Chest X-ray. View position: AP
Patient age: 30
Patient sex: M
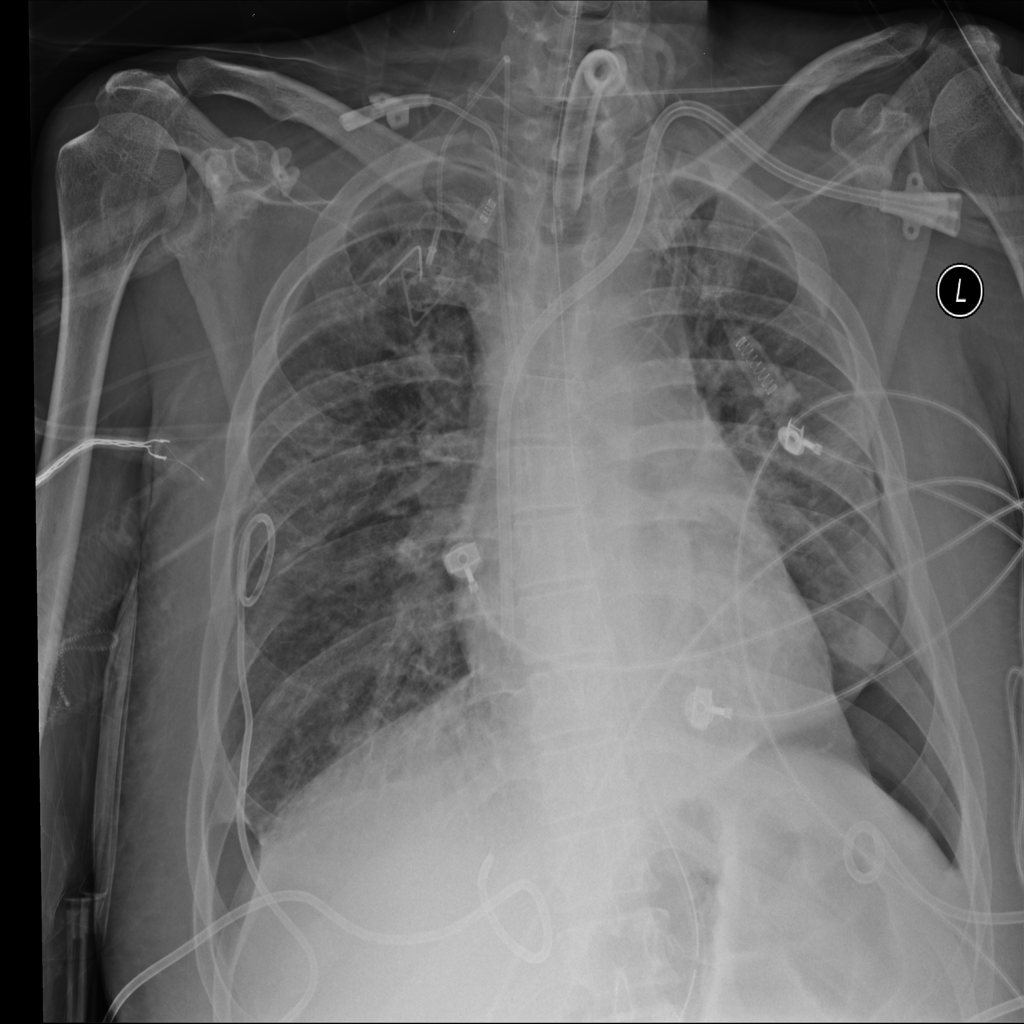
Finding: Pneumothorax